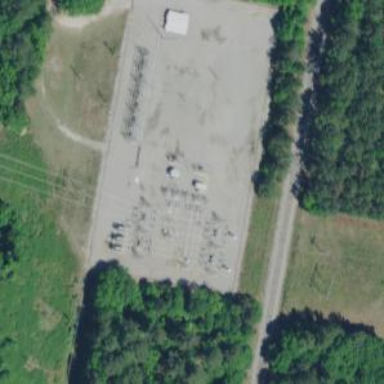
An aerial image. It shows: Fence surrounds transmission level power substation.